Interaction volume radius: 10 \u00c5
Interaction volume height: 20 \u00c5
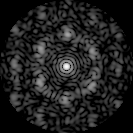
Disorder parameter: 0.6981